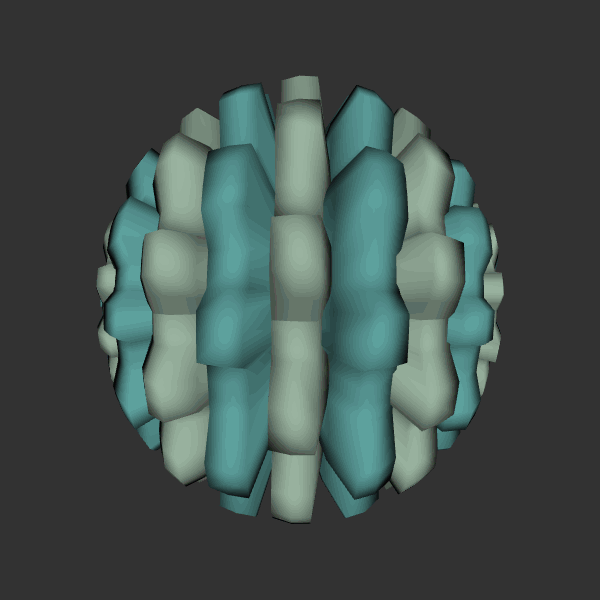
Background: dark